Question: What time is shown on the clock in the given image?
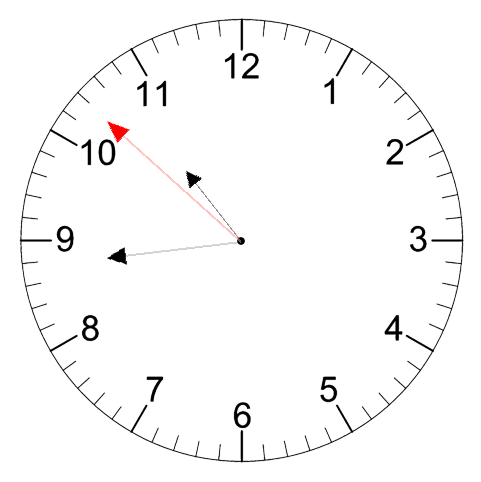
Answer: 10:43:52